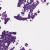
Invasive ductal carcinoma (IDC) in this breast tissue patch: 1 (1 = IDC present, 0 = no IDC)